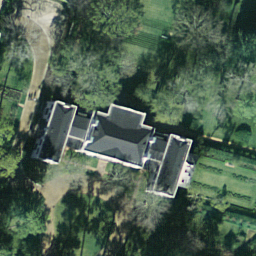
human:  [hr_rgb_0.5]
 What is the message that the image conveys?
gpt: sparse residential